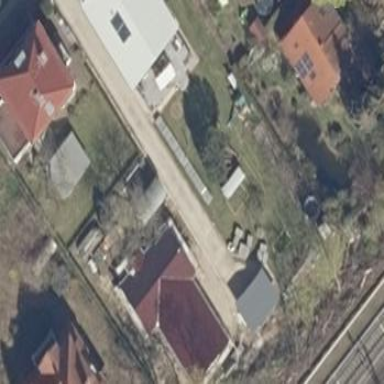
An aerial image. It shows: Detached building with gabled roof.